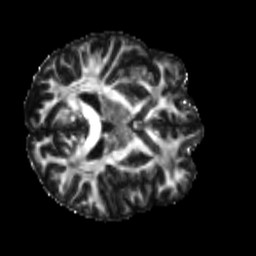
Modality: FA
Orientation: axial
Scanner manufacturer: siemens
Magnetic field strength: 3 T
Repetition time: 4 s
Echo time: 0.0594 s